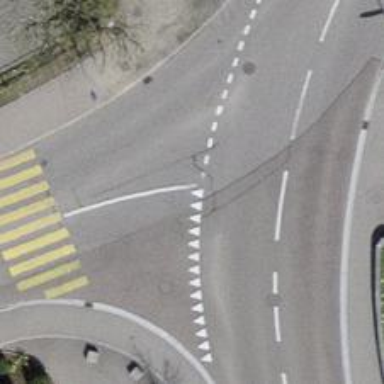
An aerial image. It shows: Road with "give way" sign.